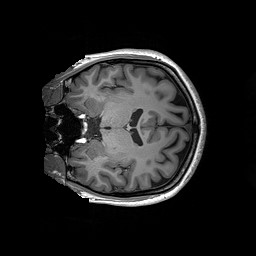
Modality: T1w
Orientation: coronal
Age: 30
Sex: female
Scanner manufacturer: siemens
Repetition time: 2.2 s
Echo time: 0.00244 s